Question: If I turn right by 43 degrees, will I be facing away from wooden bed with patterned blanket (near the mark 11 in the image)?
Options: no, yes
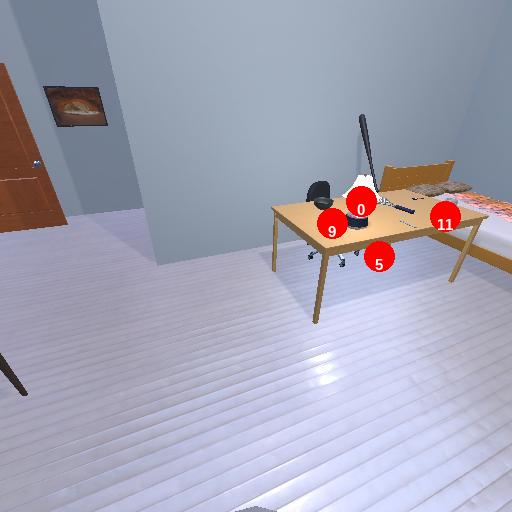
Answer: no